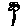
Label: flower